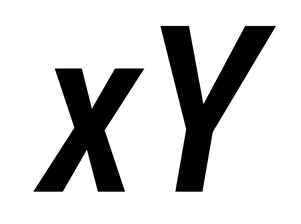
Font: Roboto-Italic_Condensed_Medium_Italic